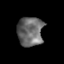
Tissue: lung
Cell type: T cells
Senescence score: 0.1585
Nuclear area (px): 738
Mean DAPI intensity: 107.054